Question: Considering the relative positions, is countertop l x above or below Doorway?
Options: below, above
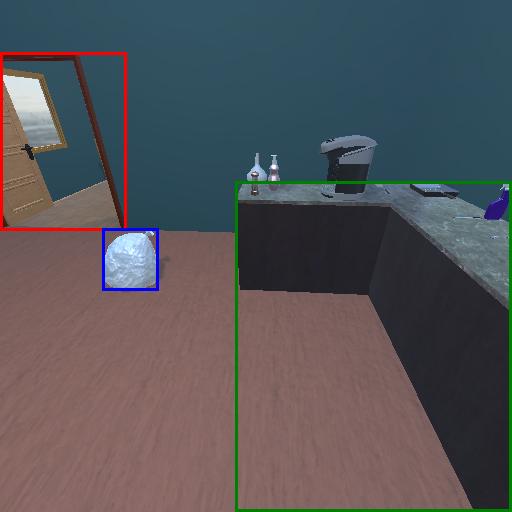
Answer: below